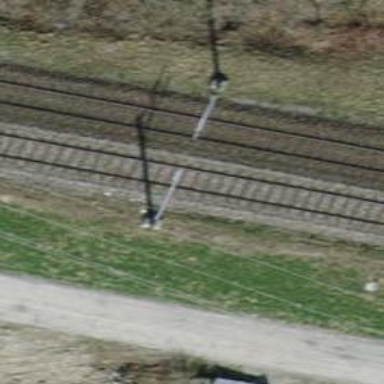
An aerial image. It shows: Solitary milestone along the railway.